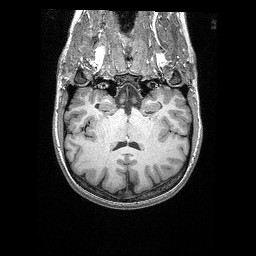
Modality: T1w
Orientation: sagittal
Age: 32
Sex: female
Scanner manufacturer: siemens
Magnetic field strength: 3 T
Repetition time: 2.4 s
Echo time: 0.03 s